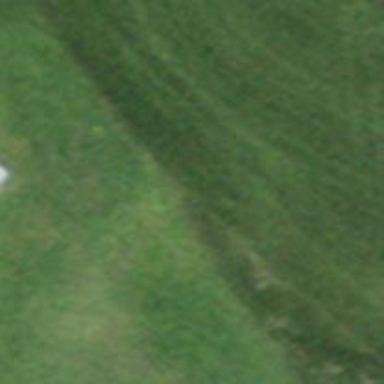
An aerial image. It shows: Grassy path designated as golf cart path.